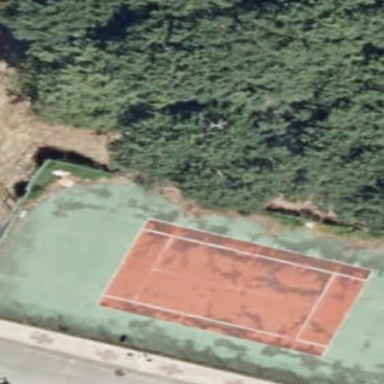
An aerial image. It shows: Tennis court on pitch.